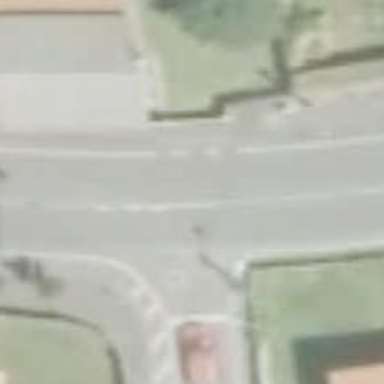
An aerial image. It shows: Road with traffic signals.